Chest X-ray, AP view. Patient: 58 years old, sex F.
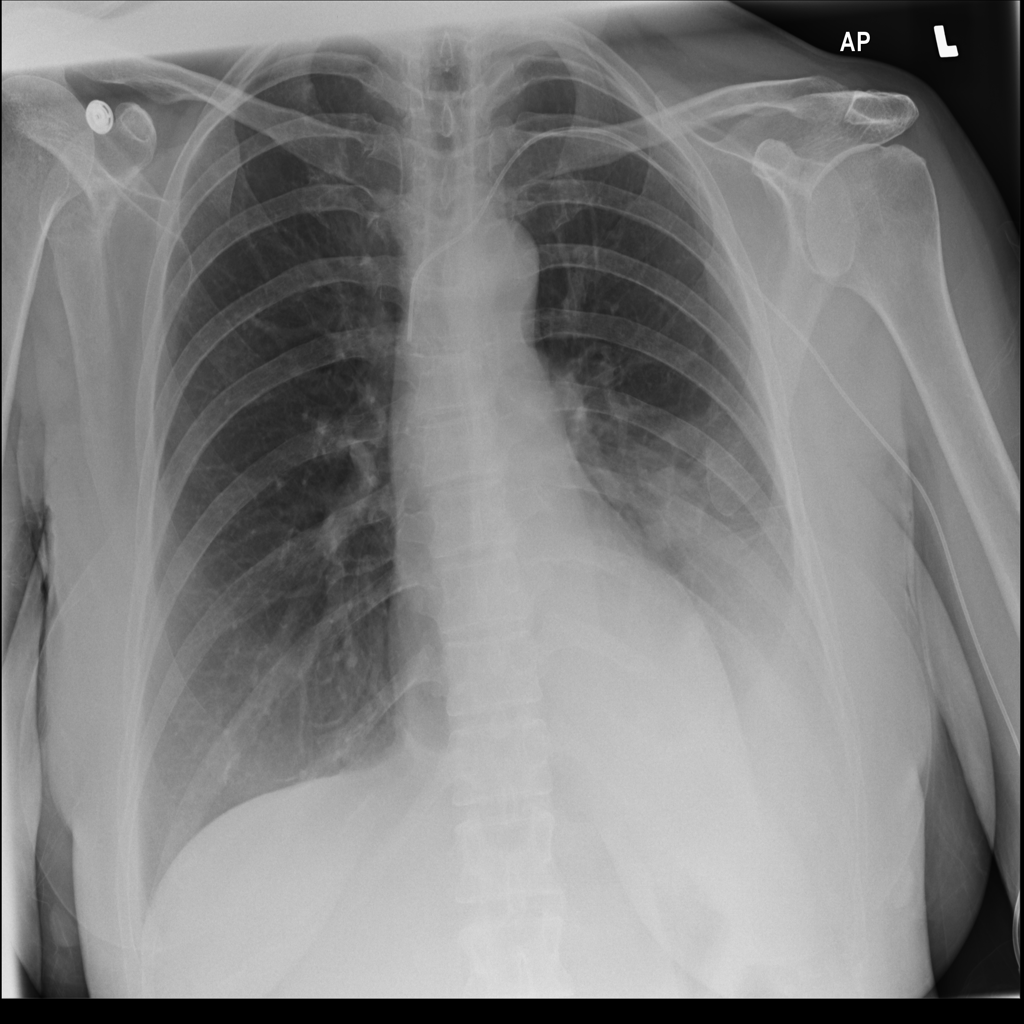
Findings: Atelectasis, Consolidation